Question: I installed following plugins in eclipse indigo in following order to start spring development
1. Spring Tools Suite
2. M2E (Maven)
after these two installations, it was giving error
jira connector not installed, so I installed the following plugin.
1. Atlassian Jira Connector
After installing Jira Connector, Eclipse Started showing the following error :

Uninstalled Jira Connector. Still Showing these Problems.
Any help would be appreciated.
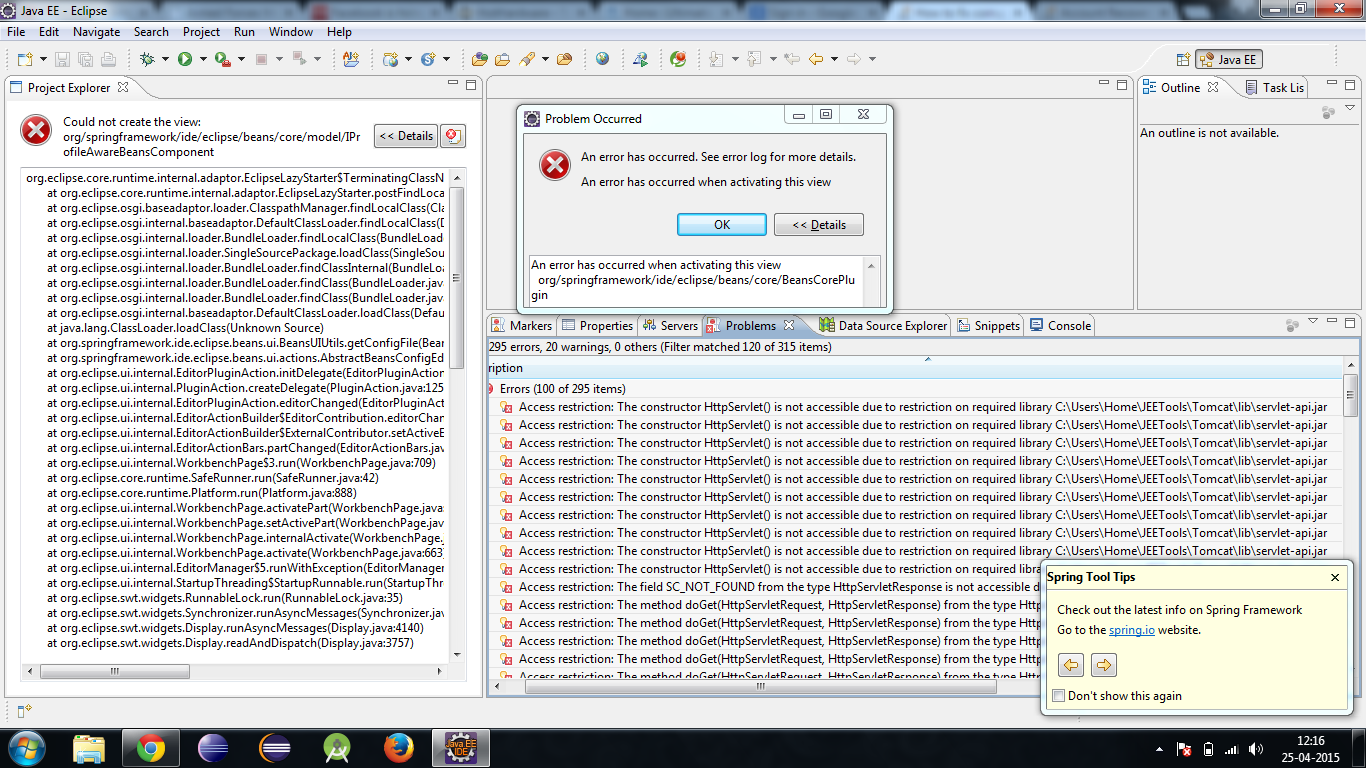
Answer: Eclipse has major structural problems with uninstalls, which aren't really fixed even the latest luna. But don't worry, there are a lot of workarounds.
What you can do now and in similar situations:
1.
If you can even uninstall something, you won't get back its previous state before the install.
Because of it I use Eclipse normally with a trick: I store my main Eclipse install directory in a <URL> repository, and so I can always switch back with a single command. But it is only a trick.
---
2.
There is a big chance, that only your workspace directory is damaged, and not your Eclipse. In this case you can solve this problem by reinitializing your workspace: make a backup, delete everything, recreate your workspace directory and finally import again your projects.
(For similar reasons it is also an useful trick to save your workspace metadata in a git repository as well.)
---
3.
In Eclipse, the menu items are created by modules. If an eclipse module is installed, it creates the changes in its internal configurations which create the menu items.
After a restart, Eclipse tries to restore your gui, and thus re-open its panels. But if a module uninstall is also happened, then its panels aren't restorable, resulting exactly your problem.
So, simply close the bad panels and try to reopen them. Sometimes it also works.
---
In short: recreate your workspace, it will probably help. And next time, use Eclipse with some good and frequent backup (I suggest git).